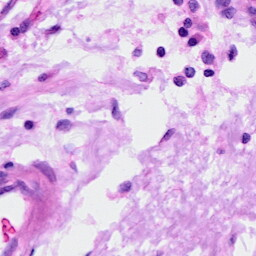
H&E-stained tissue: Ovarian